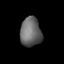
Tissue: skin
Cell type: Epithelial cells
Senescence score: 0.256
Nuclear area (px): 599
Mean DAPI intensity: 103.434